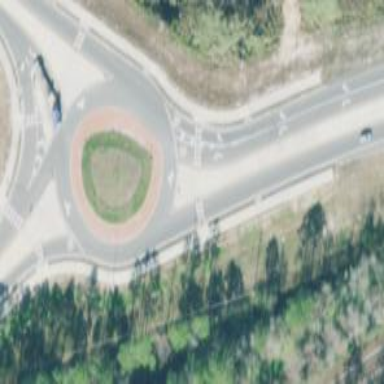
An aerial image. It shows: Asphalt road designated as trunk highway that features roundabout.